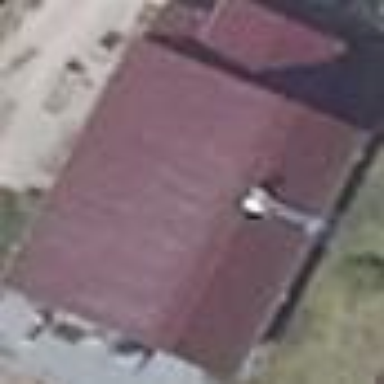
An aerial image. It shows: Residential building with gabled roof oriented along the structure. The roof is colored maroon.